Interaction volume radius: 5 \u00c5
Interaction volume height: 10 \u00c5
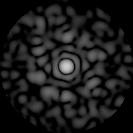
Disorder parameter: 0.8098